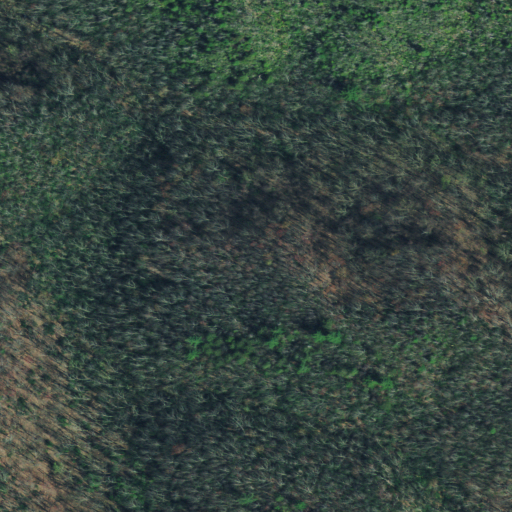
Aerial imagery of plain(s) in Tennessee named Lower Chestnut Flats containing mixed forest, deciduous forest, and evergreen forest